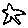
Label: star